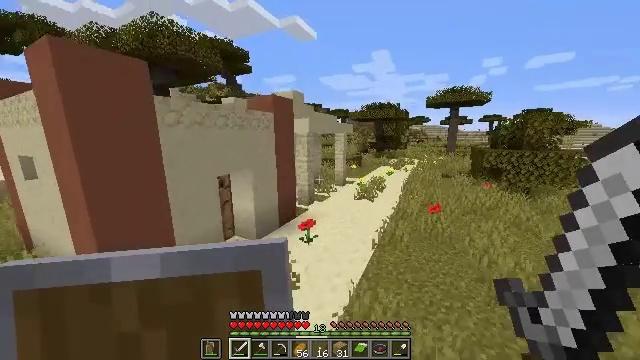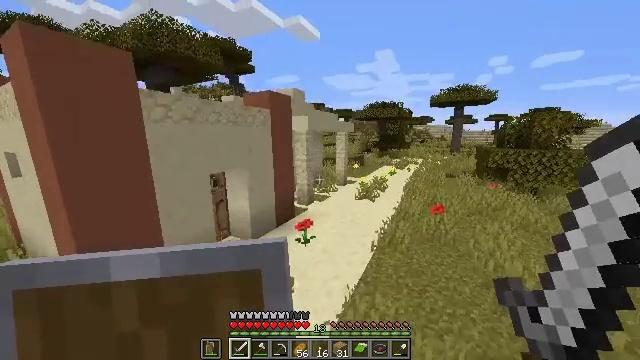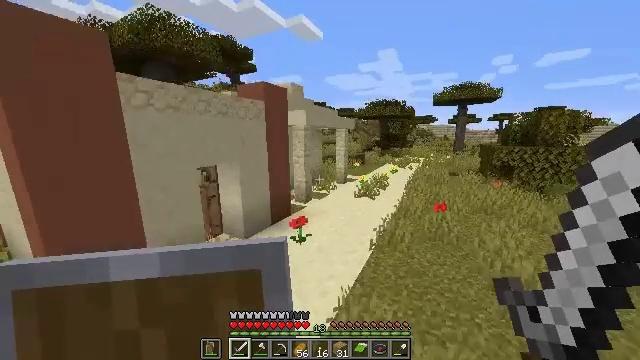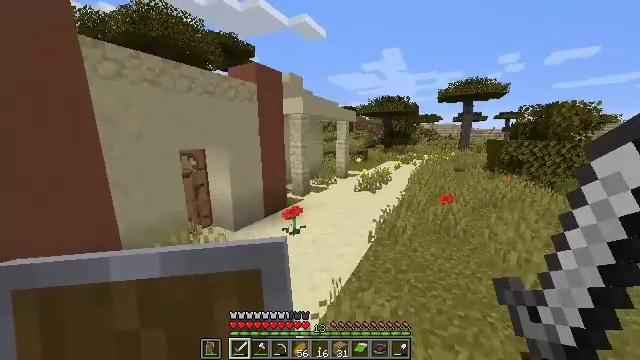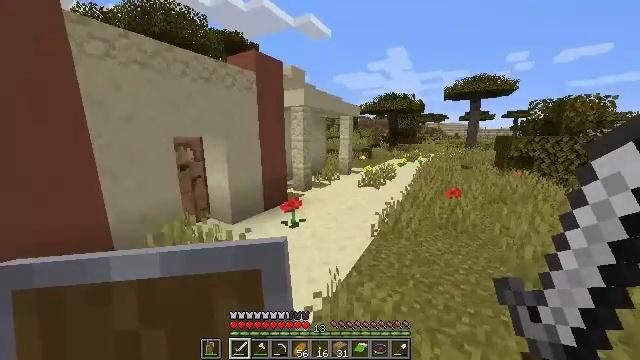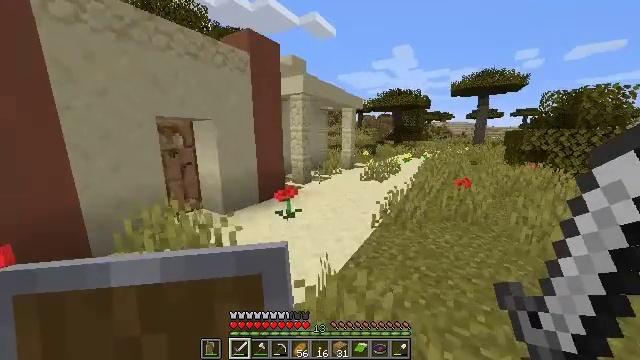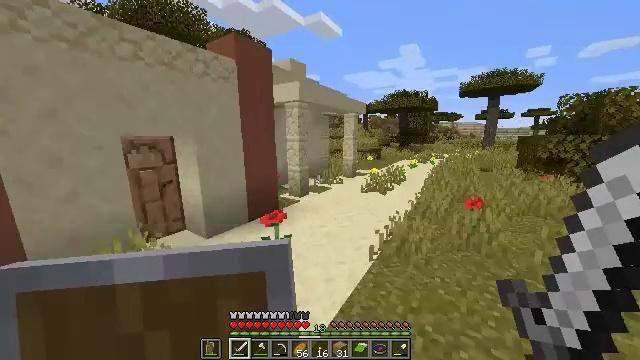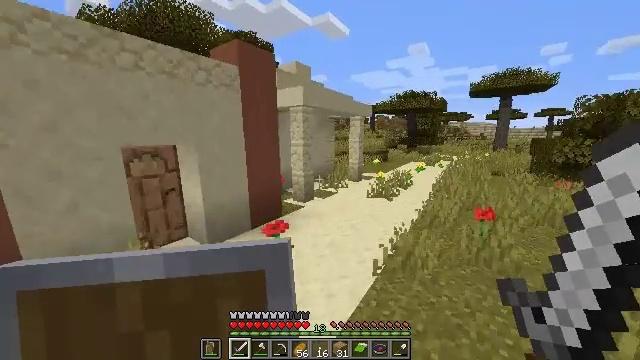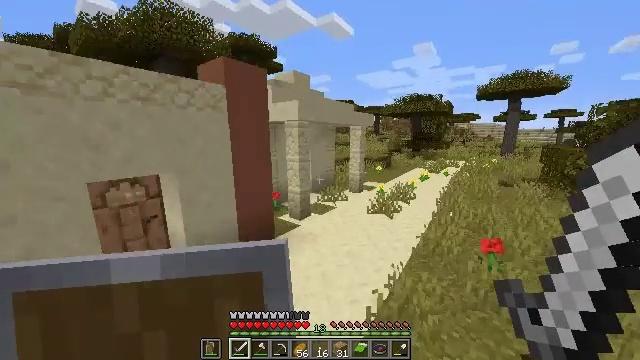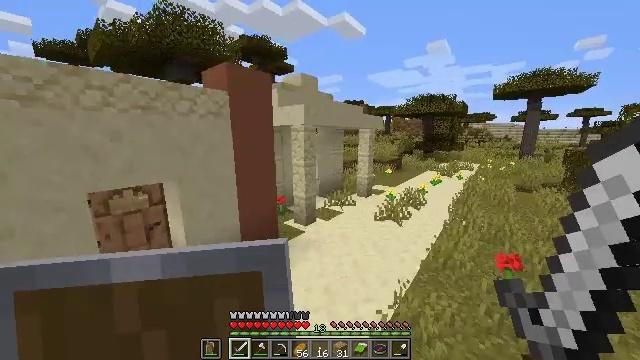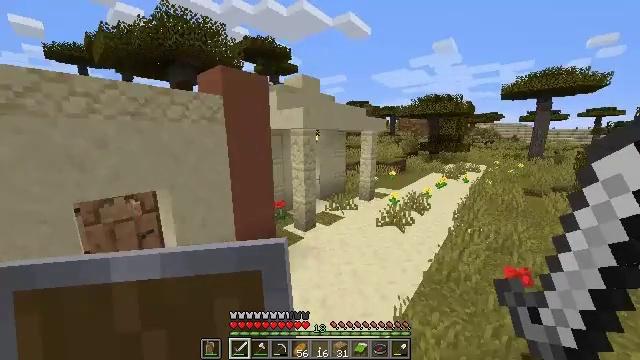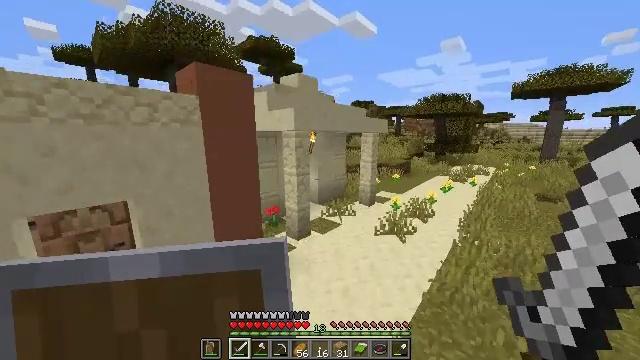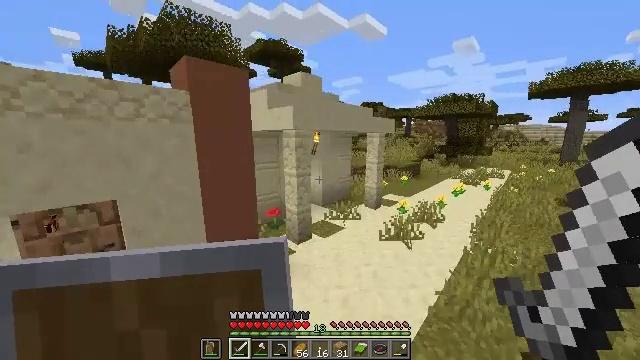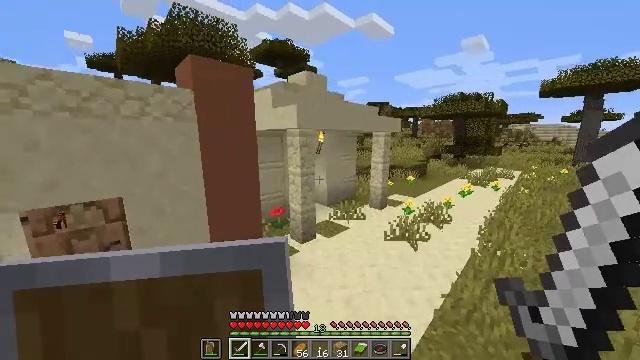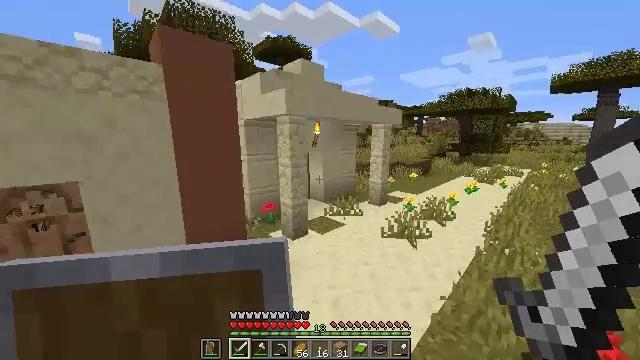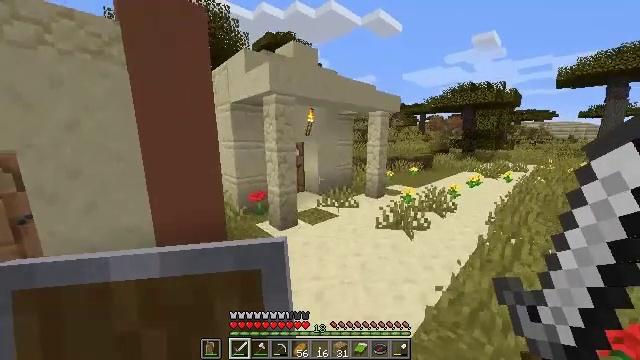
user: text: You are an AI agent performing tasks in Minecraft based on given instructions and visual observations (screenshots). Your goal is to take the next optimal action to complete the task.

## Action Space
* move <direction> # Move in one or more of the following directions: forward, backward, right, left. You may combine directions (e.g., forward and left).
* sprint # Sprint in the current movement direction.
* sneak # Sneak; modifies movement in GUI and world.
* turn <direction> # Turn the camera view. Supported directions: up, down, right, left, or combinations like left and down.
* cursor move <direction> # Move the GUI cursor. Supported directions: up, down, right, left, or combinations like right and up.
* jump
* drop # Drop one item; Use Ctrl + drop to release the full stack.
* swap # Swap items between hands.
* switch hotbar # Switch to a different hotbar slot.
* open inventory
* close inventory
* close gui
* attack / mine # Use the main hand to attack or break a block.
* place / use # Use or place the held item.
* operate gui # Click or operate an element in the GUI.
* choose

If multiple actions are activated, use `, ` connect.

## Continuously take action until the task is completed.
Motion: motion action
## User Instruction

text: Mine the potted cactus.
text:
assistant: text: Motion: move forward, jump
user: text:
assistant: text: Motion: move forward, jump
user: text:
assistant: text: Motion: move forward, jump
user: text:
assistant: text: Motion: move forward, turn left, jump
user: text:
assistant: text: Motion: move forward and move right, turn left, jump
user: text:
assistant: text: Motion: move forward and move right, turn left, jump
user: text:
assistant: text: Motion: move forward and move right, turn left, jump
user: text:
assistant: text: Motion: move forward and move right, turn left, jump
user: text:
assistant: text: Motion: move forward and move right, turn left, jump
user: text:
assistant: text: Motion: move forward and move right, turn left, jump
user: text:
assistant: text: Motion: move forward and move right, turn left, jump
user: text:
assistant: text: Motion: move forward and move right, turn left, jump
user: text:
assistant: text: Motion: move forward and move right, turn left, jump
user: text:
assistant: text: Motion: move forward and move right, turn left, jump
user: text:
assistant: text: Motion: move forward and move right, jump
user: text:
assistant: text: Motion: move forward and move right, jump
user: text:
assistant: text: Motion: move forward and move right, turn left
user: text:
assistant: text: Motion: move forward and move right, turn left
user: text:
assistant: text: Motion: move forward and move right
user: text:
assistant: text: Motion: move forward and move right
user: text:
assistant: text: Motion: move forward
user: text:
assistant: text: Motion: move forward, turn left
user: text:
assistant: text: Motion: move forward, turn left
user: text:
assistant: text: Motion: move forward, turn left
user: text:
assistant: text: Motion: move forward
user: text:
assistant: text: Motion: move forward, turn left
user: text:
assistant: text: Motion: move forward, turn left
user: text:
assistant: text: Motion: move forward, turn left
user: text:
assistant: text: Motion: move forward, turn left
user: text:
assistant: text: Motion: move forward